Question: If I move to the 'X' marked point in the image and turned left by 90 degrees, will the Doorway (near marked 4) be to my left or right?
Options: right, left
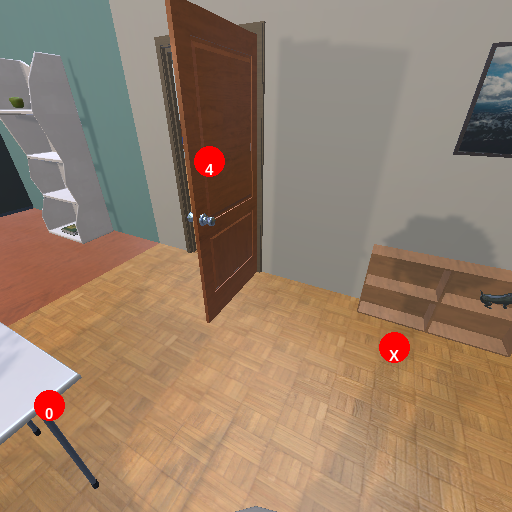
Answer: right